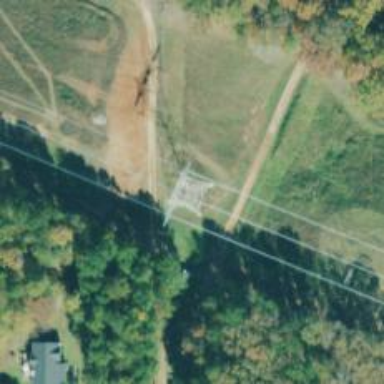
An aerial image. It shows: Lattice structure tower.